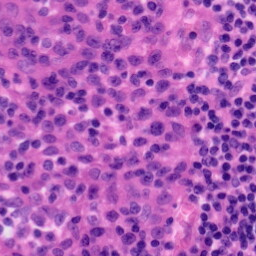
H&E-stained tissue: Tonsil